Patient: sex F, age 36
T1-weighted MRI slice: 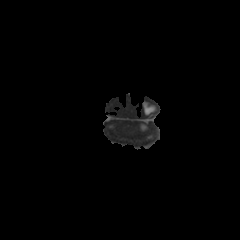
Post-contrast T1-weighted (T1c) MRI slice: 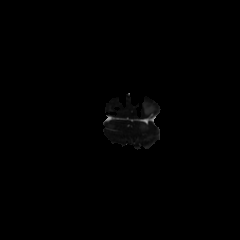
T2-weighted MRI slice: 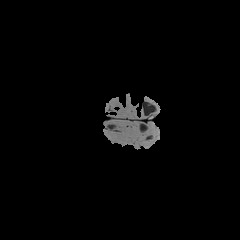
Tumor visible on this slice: no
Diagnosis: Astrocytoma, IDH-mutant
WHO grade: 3